Field crop: tomato
Growth stage: 2
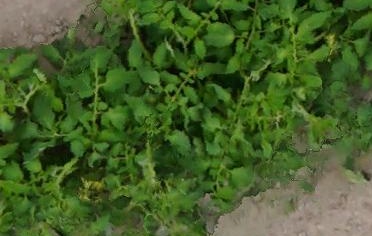
Species: tomato